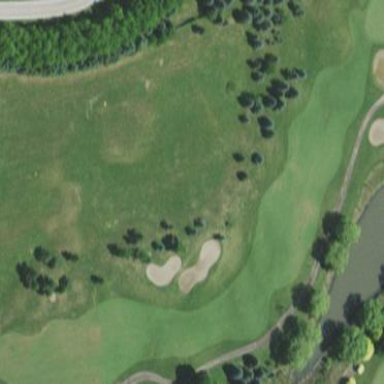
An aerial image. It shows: Grassy area designated as golf fairway.